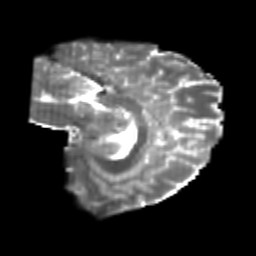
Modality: T2w
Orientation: sagittal
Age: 23
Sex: female
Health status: healthy
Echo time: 0.074 s